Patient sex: M
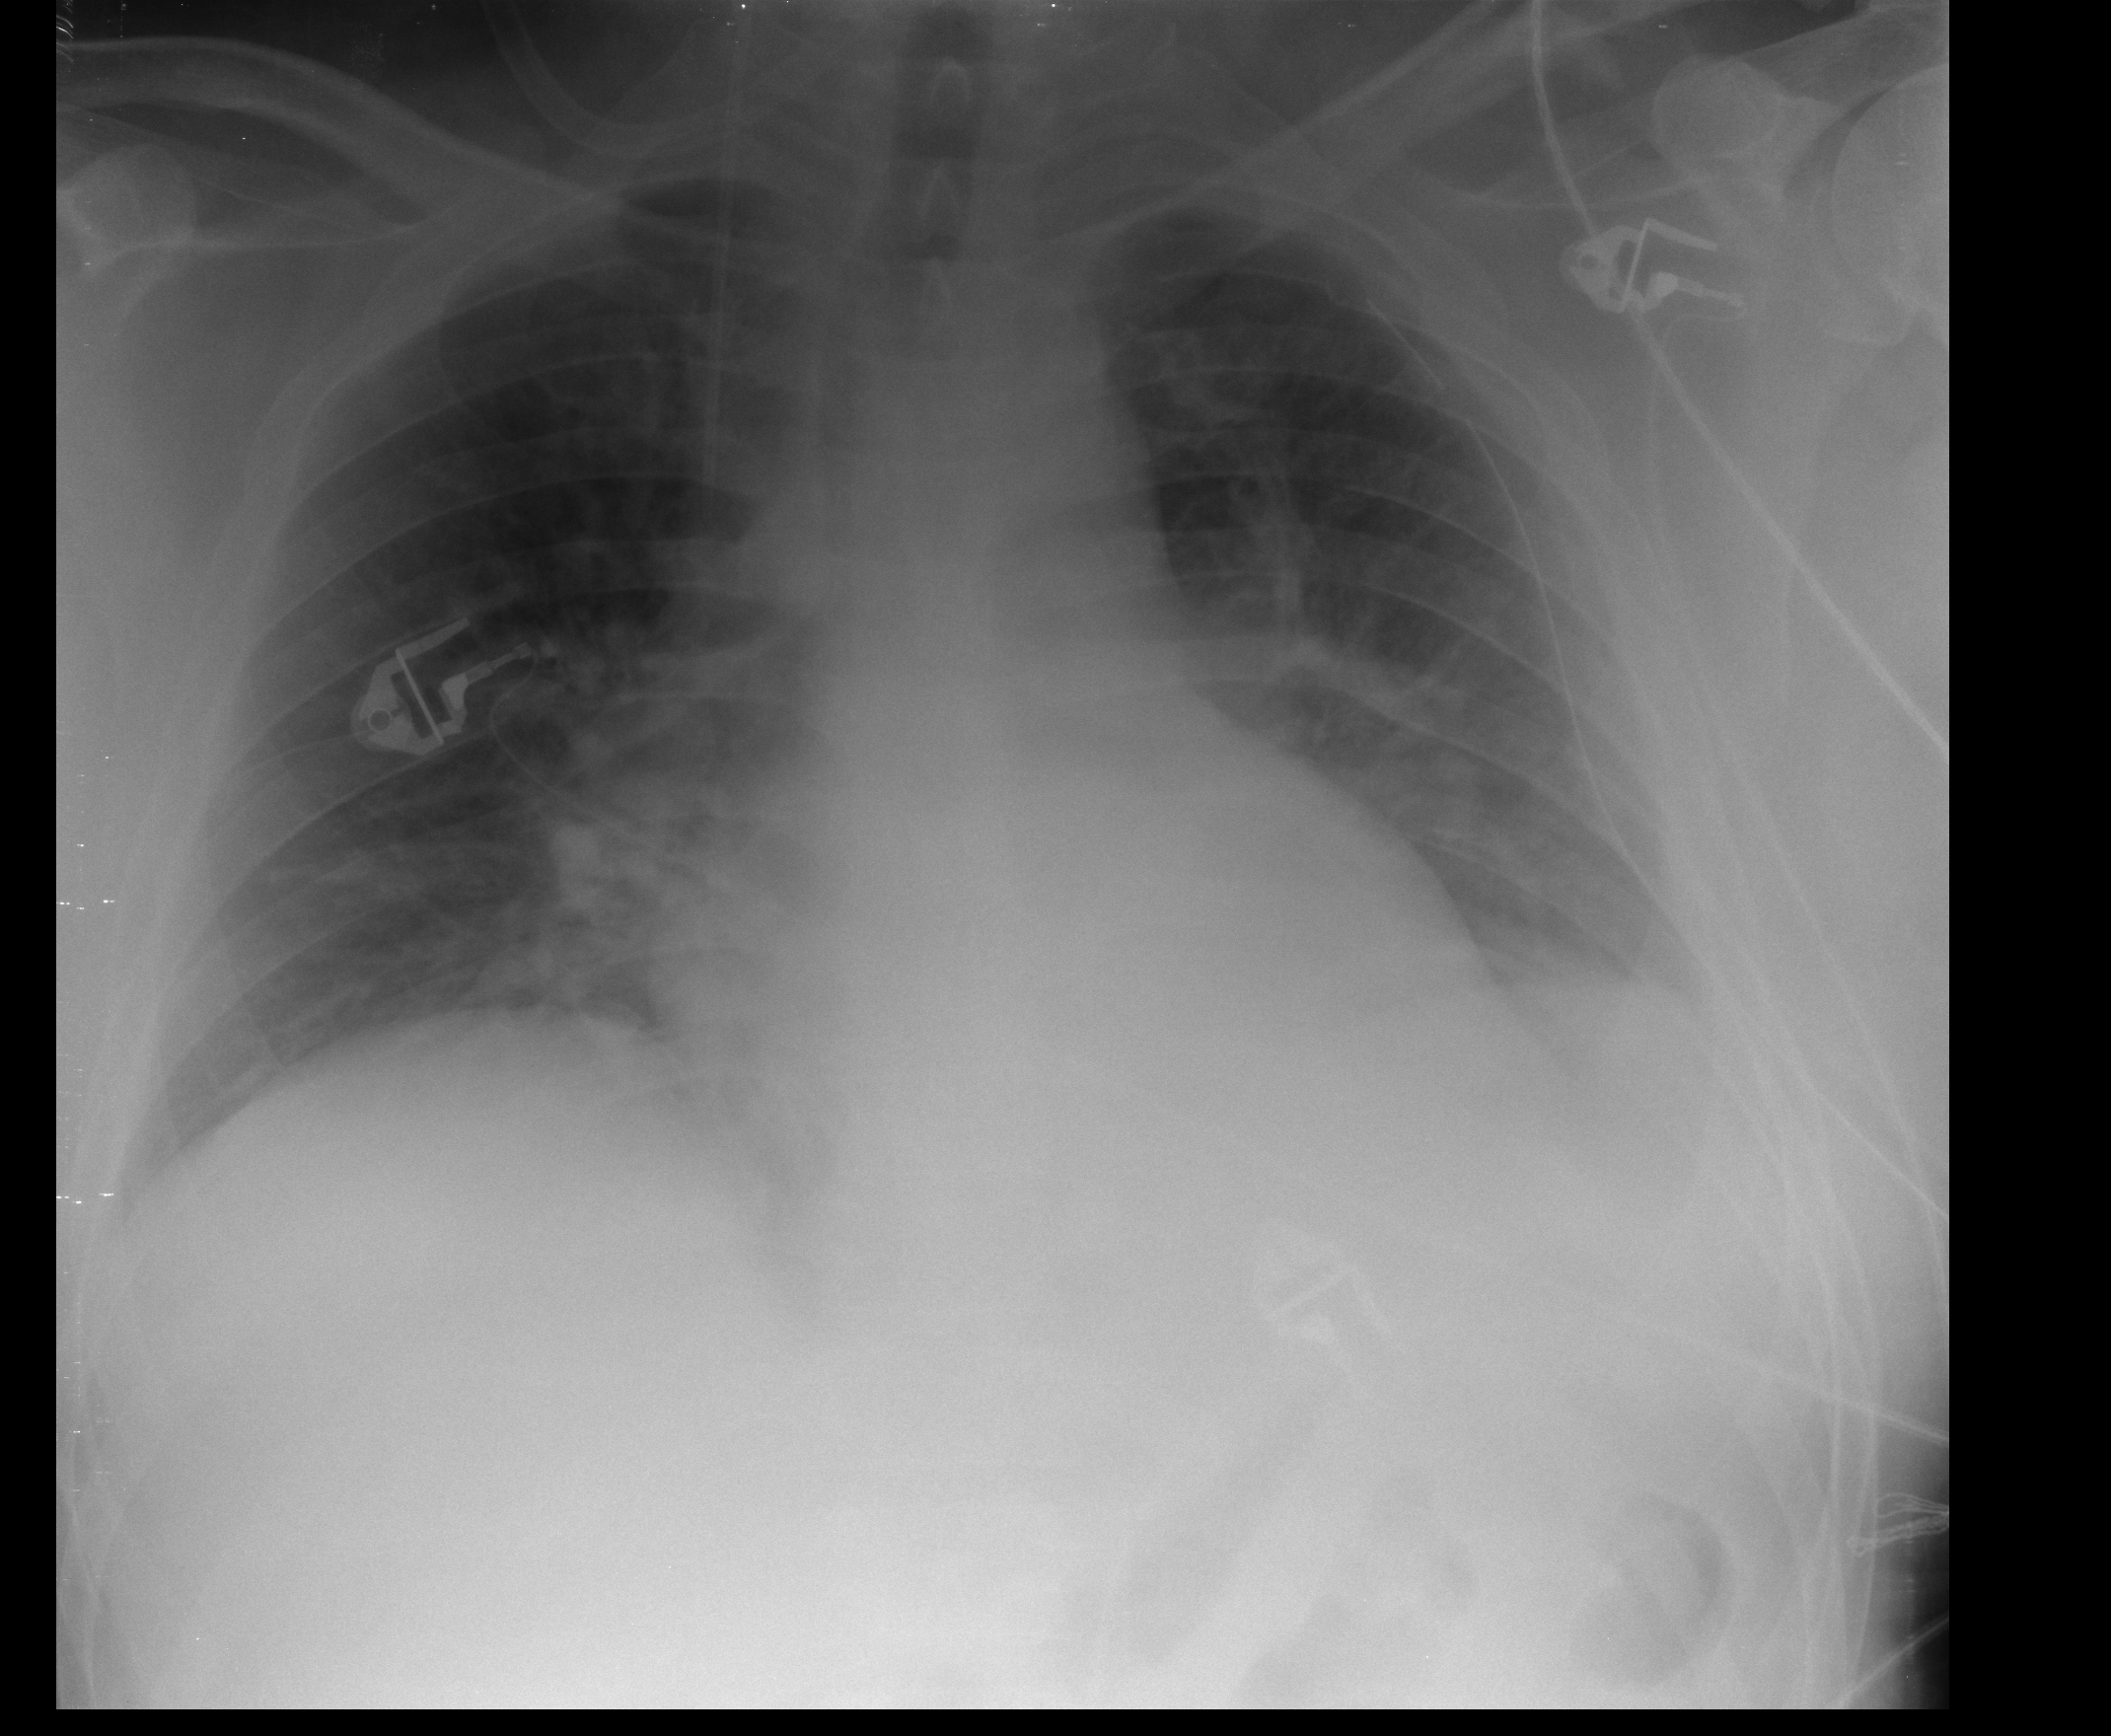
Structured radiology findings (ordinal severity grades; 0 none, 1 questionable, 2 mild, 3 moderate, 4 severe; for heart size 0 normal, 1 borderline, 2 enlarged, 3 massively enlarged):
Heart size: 0
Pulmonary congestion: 0
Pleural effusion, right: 0
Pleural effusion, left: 0
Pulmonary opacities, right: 0
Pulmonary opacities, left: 0
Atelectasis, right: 2
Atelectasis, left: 1